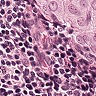
Metastatic tissue present: yes